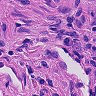
Metastatic tissue present: no